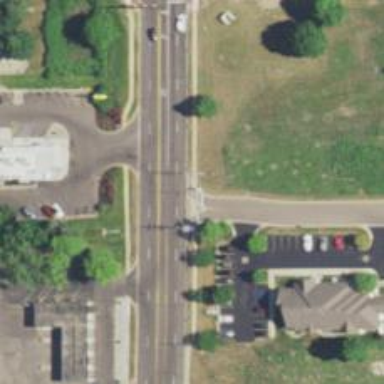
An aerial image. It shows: Marked road crossing.